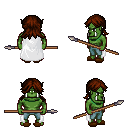
a pixel art fantasy rpg character, male body template, orc, green skin, white cape, teal pants, brown loose hair, brown slippers, spear, four views (front, back, left, right), 2x2 character sprite sheet, small pixel art, hard edges, no anti-aliasing